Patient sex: M
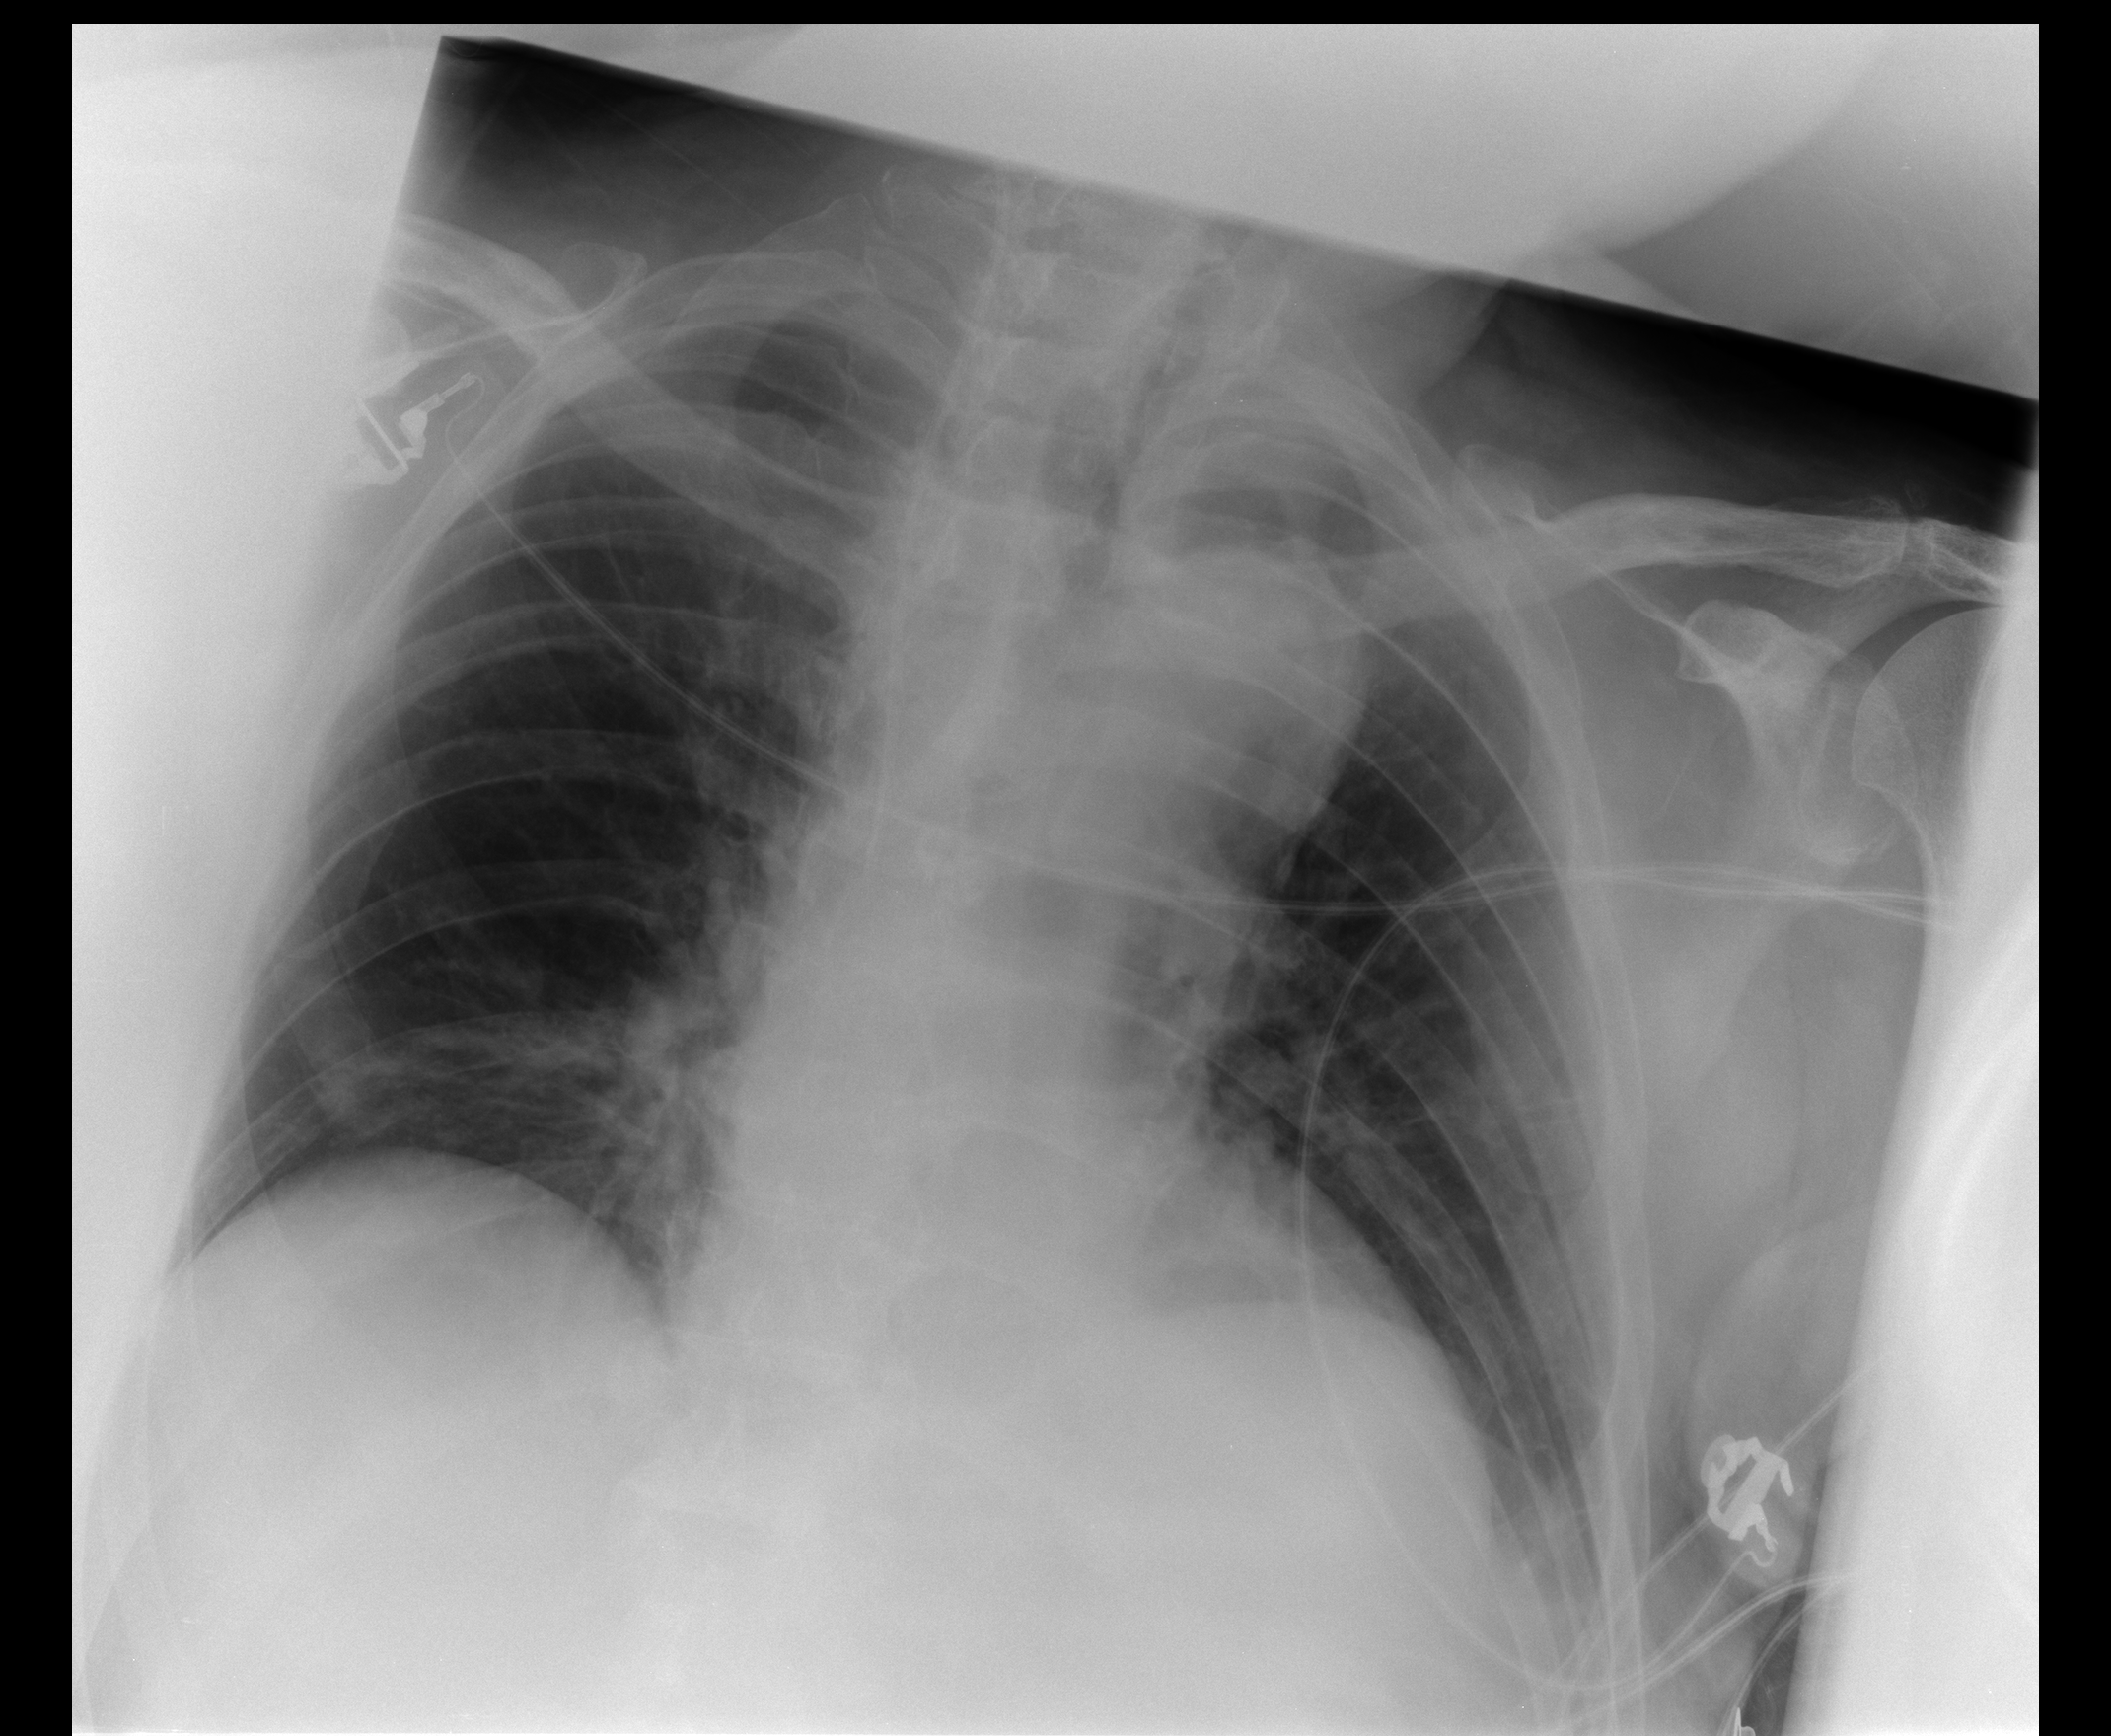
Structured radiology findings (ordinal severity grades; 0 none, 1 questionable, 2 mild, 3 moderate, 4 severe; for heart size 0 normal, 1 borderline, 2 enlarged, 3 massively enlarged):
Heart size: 0
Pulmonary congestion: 0
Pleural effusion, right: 0
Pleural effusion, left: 0
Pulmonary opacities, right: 0
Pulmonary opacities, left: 0
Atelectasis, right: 2
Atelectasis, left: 2